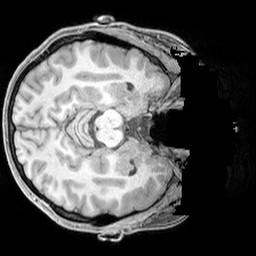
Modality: T1w
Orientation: axial